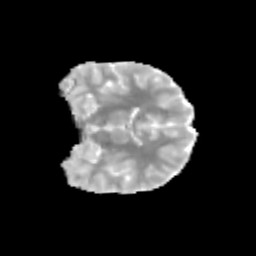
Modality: MD
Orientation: coronal
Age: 10
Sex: male
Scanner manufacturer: siemens
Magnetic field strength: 3 T
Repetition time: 3.8 s
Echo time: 0.07 s